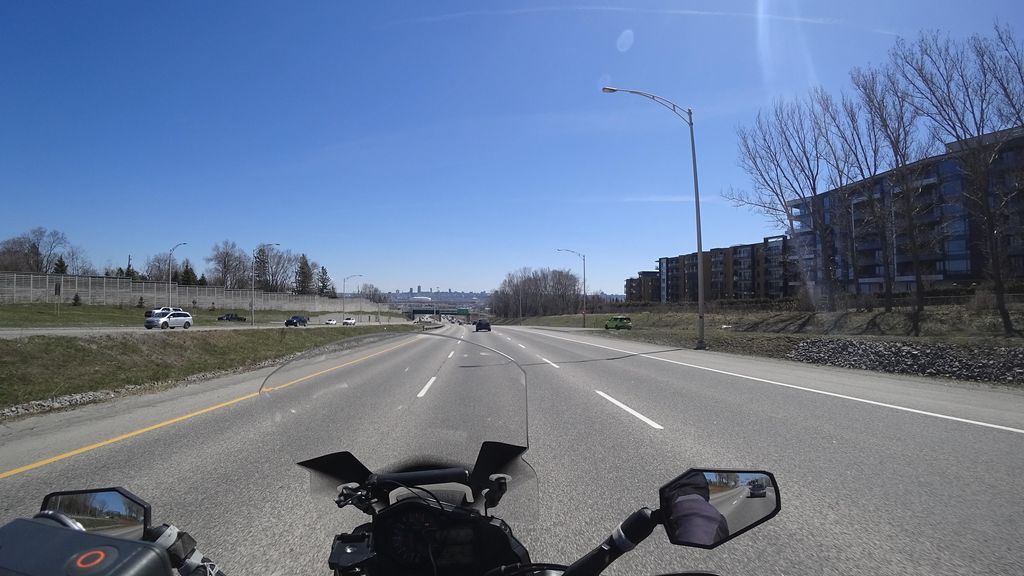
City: quebec_city